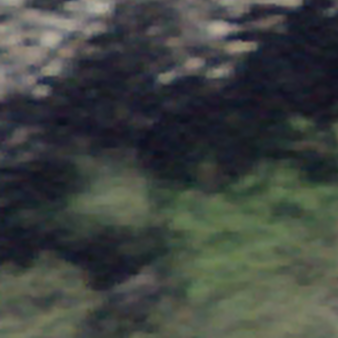
Label: other